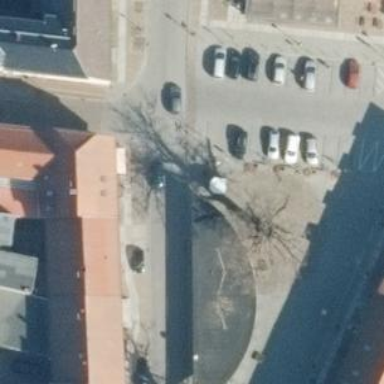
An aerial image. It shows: Bicycle rental facility.